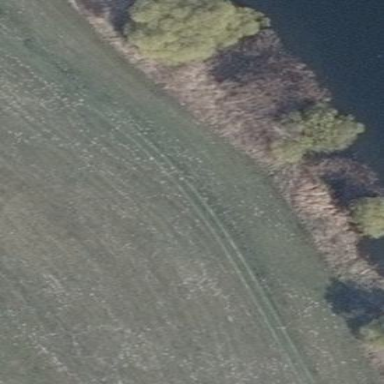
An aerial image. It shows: Beautiful wet meadow natural wetland.